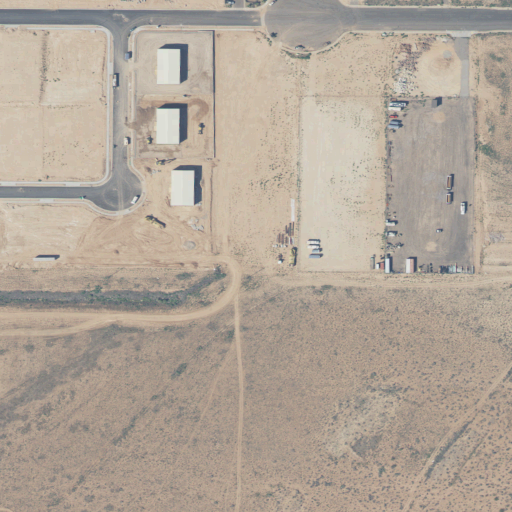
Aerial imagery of plain(s) in Utah named Purgatory Flat containing shrub, barren land, low intensity development, open development, and medium intensity development